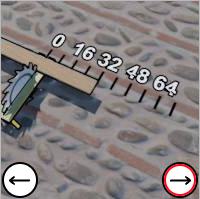
Task: length
Answer: 32
First scale value: 16.0